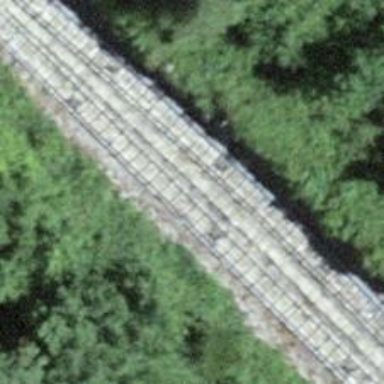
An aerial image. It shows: Funicular railway.